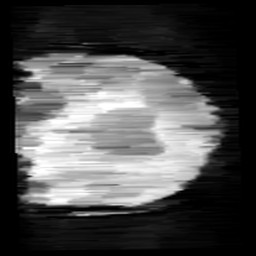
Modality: minIP
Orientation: coronal
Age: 9
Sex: male
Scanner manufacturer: siemens
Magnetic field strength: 3 T
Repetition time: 0.027 s
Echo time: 0.02 s